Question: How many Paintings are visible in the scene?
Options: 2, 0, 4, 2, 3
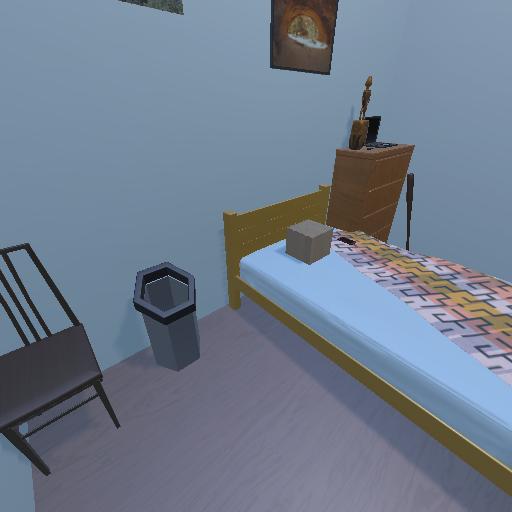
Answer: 2